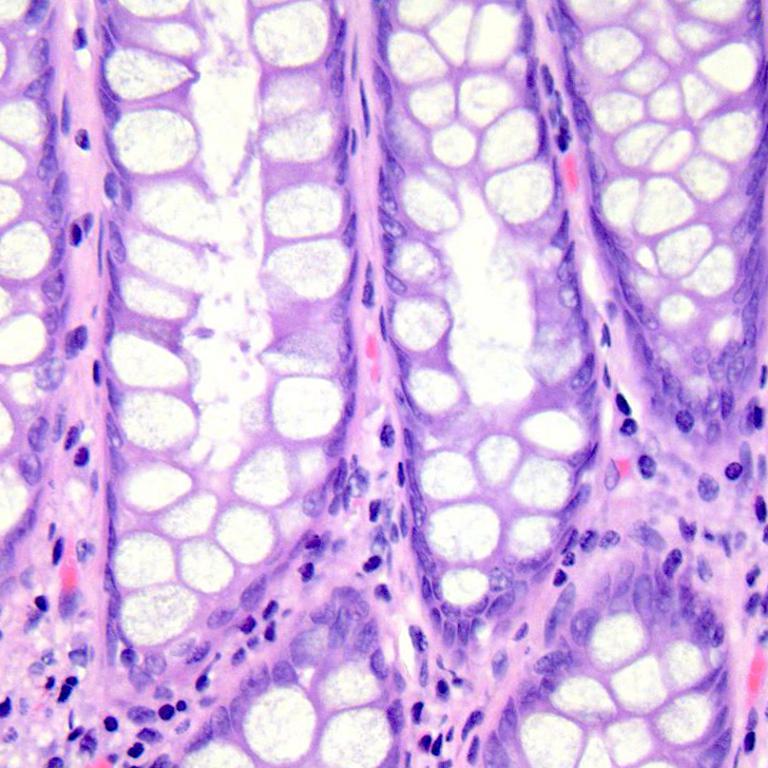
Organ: colon
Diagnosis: benign